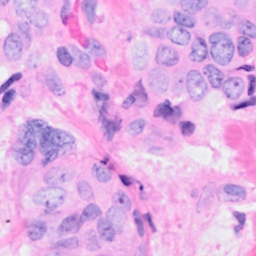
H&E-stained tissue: Breast